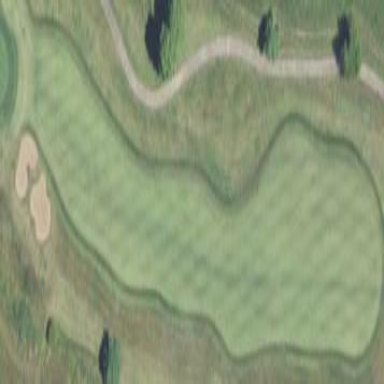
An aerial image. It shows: Golf fairway surrounded by grass.